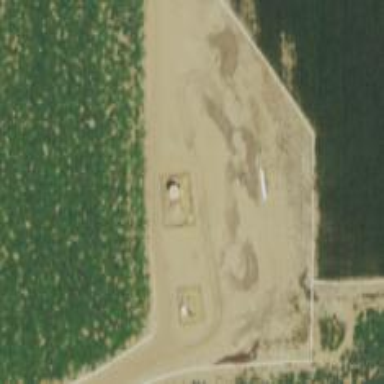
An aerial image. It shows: Storage tank that is man-made.